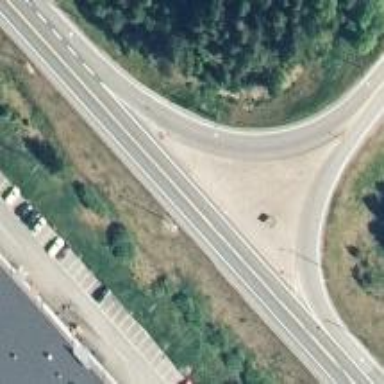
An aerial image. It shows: Asphalt road designated as trunk highway.